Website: home-depot
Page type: customer-info-address
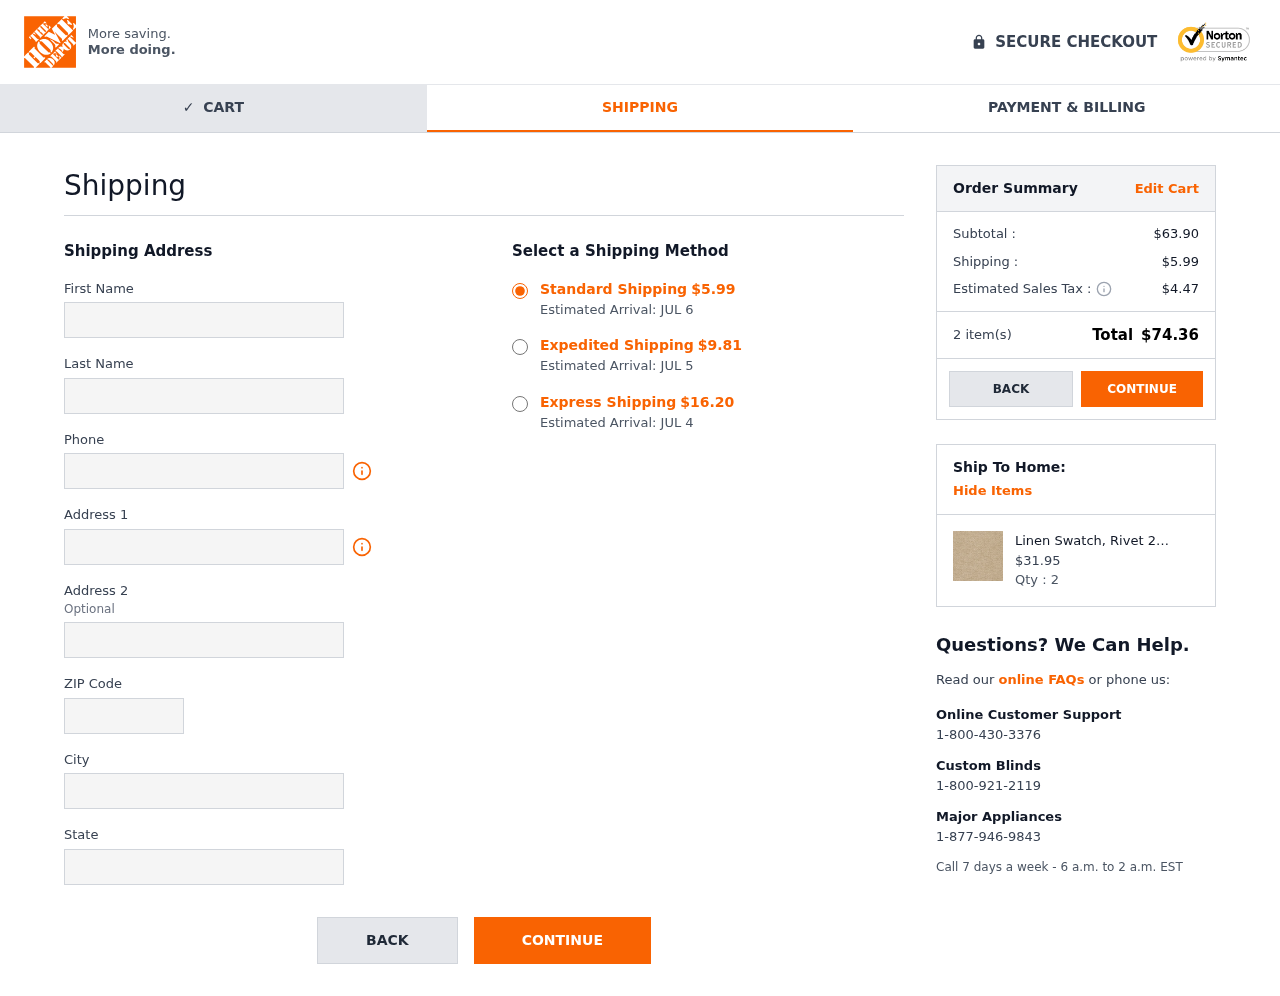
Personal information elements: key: PII_CITY
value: East Edwardland
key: PII_FIRSTNAME
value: Joshua
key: PII_LASTNAME
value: Smith
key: PII_PHONE
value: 7114985803
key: PII_POSTCODE
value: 25234
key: PII_STATE
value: Maryland
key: PII_STREET
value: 04660 Werner Station
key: PII_STREET2
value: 801 Kelsey Gardens
Product elements: key: PRODUCT1_NAME
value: Linen Swatch, Rivet 25010071
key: PRODUCT1_PRICE
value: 31.95
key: PRODUCT1_QUANTITY
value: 2
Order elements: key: ORDER_SHIPPING_COST
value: $5.99
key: ORDER_DELIVERY_DATE
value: Estimated Arrival: JUL 6
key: ORDER_SHIPPING_COST_EXPEDITED
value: $9.81
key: ORDER_DELIVERY_DATE_EXPEDITED
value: Estimated Arrival: JUL 5
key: ORDER_SHIPPING_COST_EXPRESS
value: $16.20
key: ORDER_DELIVERY_DATE_EXPRESS
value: Estimated Arrival: JUL 4
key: ORDER_SUBTOTAL
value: $63.90
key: ORDER_TAX
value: $4.47
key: ORDER_NUM_ITEMS
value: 2 item(s)
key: ORDER_TOTAL
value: $74.36